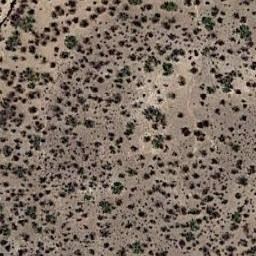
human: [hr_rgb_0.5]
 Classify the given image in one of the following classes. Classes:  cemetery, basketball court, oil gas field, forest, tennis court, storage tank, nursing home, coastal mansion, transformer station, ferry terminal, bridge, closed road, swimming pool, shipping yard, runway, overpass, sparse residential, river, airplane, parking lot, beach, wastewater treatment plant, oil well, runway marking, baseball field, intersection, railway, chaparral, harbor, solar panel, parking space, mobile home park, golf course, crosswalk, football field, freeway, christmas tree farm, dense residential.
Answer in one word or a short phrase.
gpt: chaparral